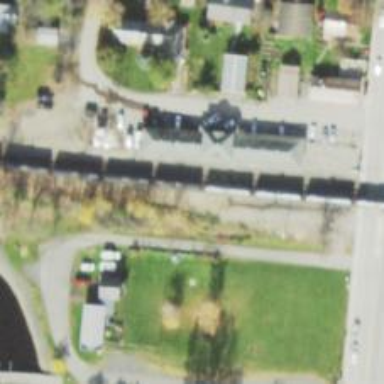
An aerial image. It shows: Railway siding for service.